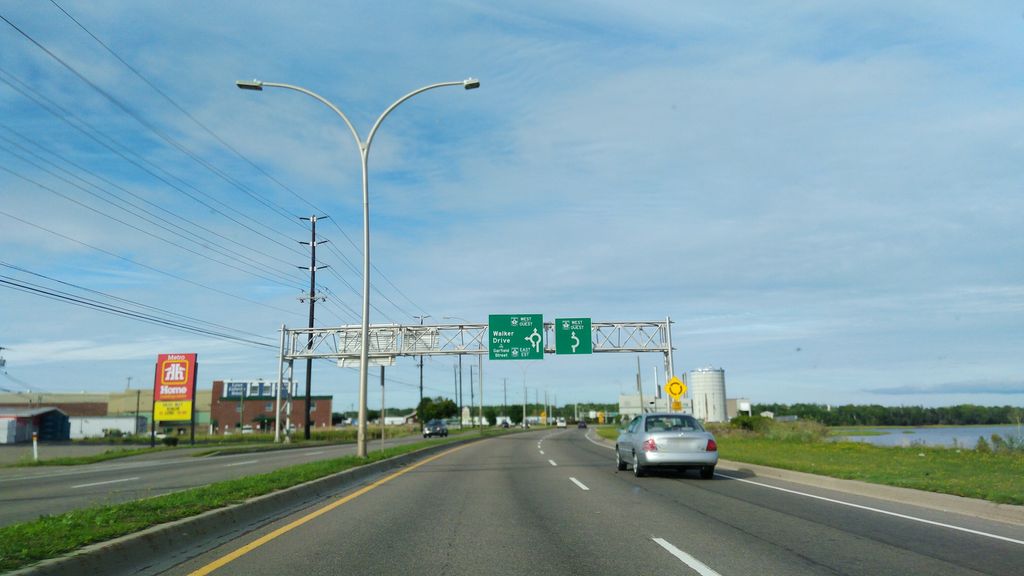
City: charlottetown